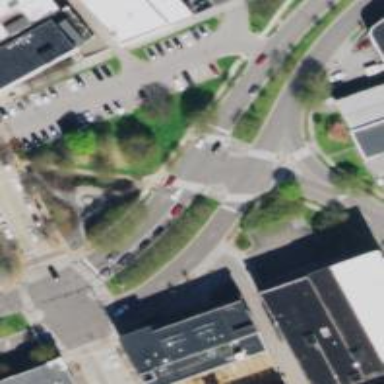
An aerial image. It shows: Footway with zebra crossing.